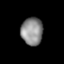
Tissue: lung
Cell type: Epithelial cells
Senescence score: 0.2425
Nuclear area (px): 594
Mean DAPI intensity: 137.614